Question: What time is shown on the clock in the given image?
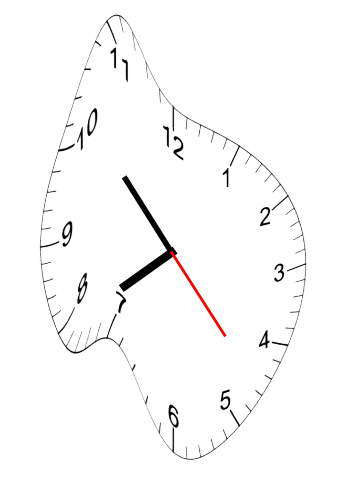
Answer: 07:52:23